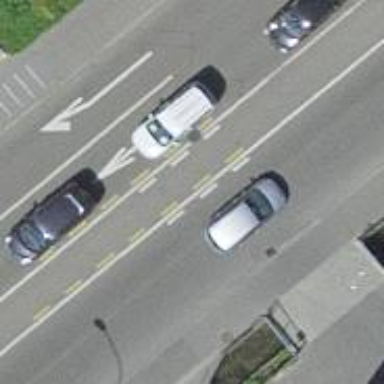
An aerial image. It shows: Tertiary road with asphalt surface and separate sidewalk.